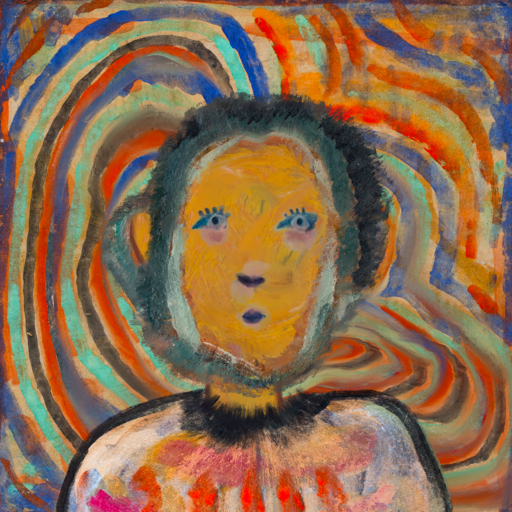
Background: Sisters, Head And Neck Front: After_Raid, Face Front: Hill_Girl, Bust: Childish, Hair Front: Boggyland, Head Accessory: Blank, Second Necklace: Blank, Necklace: Blank, Baby: Blank